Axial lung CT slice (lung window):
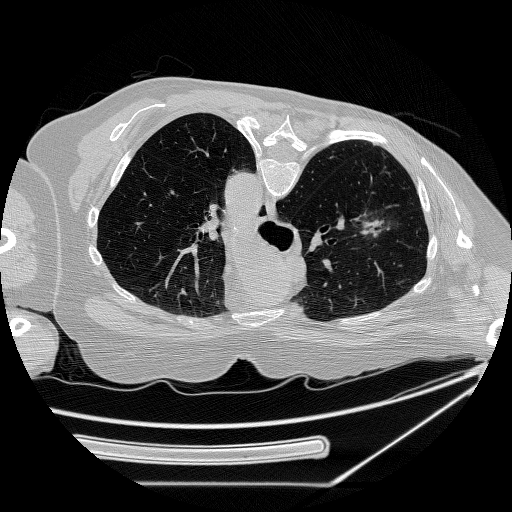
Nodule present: yes
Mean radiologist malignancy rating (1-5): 5